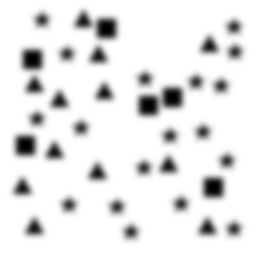
Squares: 6
Triangles: 12
Stars: 18
Total shapes: 36